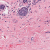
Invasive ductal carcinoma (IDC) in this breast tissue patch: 0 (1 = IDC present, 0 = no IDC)